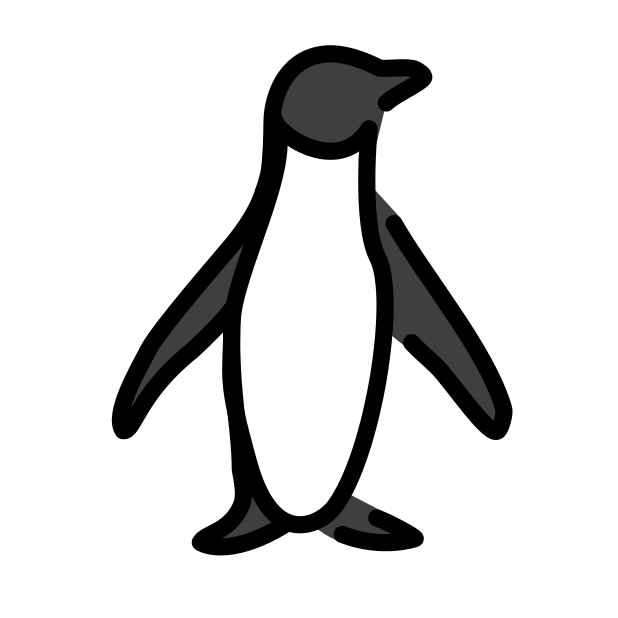
penguin